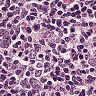
Metastatic tissue present: no